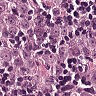
Metastatic tissue present: yes